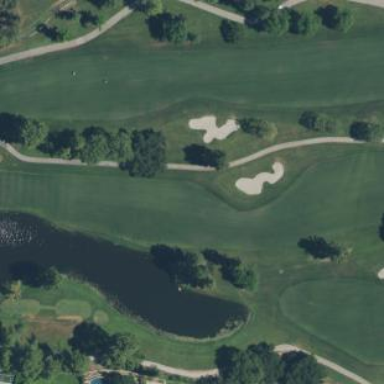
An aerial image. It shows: Golf fairway in the image.